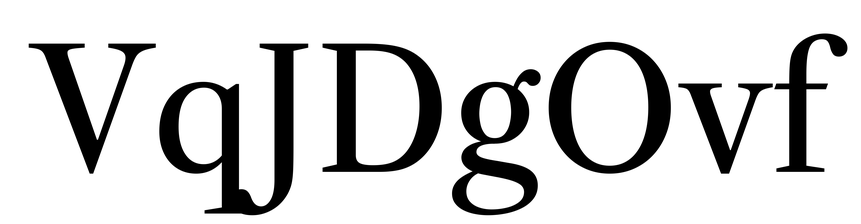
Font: LibreCaslonText_Regular